Field crop: maize
Growth stage: 1
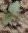
Species: datura